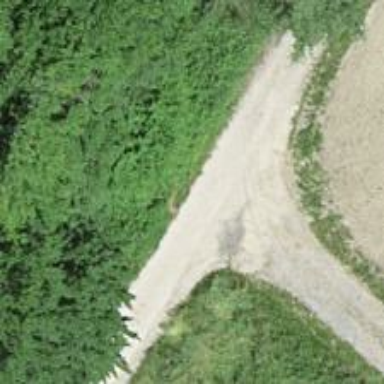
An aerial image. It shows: Unpaved track with grade 3 track type.